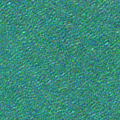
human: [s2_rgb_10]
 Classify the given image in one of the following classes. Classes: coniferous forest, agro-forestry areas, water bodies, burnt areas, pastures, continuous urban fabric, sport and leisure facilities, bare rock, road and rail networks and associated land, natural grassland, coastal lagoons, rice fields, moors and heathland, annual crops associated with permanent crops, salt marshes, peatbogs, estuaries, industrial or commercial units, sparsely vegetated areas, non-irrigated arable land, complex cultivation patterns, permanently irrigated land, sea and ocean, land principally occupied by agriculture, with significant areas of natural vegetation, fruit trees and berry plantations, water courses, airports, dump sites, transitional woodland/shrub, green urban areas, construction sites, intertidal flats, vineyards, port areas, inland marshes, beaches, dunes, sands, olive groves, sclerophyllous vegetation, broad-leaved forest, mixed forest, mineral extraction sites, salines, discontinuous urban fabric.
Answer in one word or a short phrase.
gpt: sea and ocean